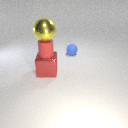
small blue rubber sphere behind large red metal cube